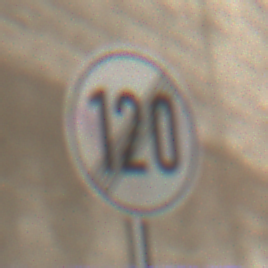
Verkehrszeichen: EndeGeschwindigkeit120
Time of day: Midday
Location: Roofed (Tunnel)
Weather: NotSpecified
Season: NotSpecified
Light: Natural